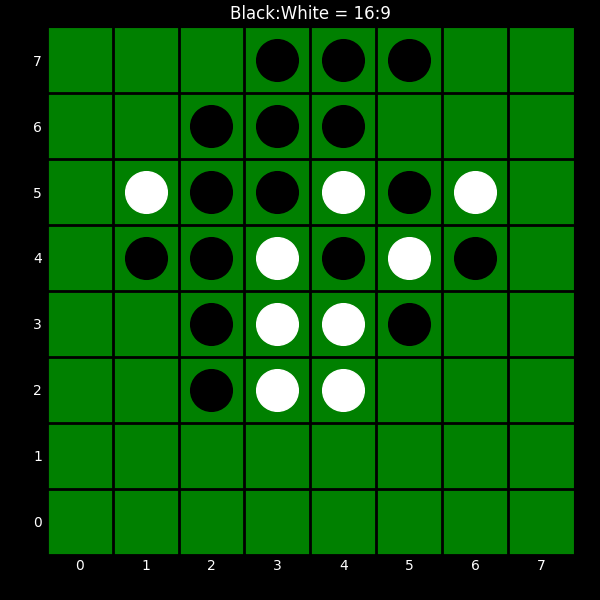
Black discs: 16
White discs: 9